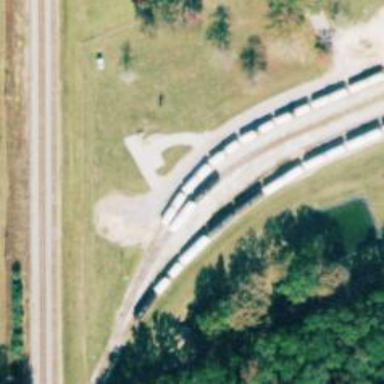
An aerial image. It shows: Rail spur service.